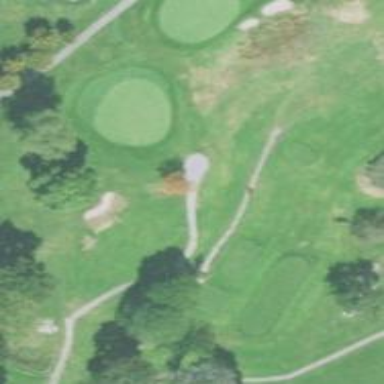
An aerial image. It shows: Pathway for golfing.